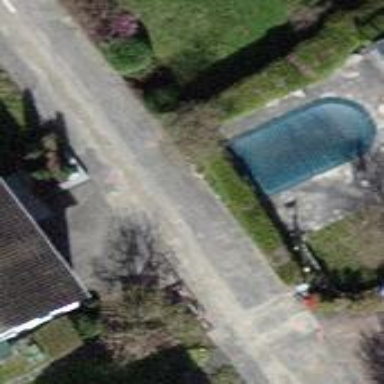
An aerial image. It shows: Paved residential road.